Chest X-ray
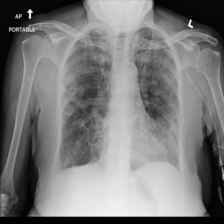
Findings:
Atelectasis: negative
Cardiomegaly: negative
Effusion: negative
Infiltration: negative
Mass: negative
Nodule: negative
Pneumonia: negative
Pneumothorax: negative
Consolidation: negative
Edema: negative
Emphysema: negative
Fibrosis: negative
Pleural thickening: negative
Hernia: negative